Question:
I am using Emgu CV, i want to detect two sharp in the picture, first i convert the image to gray,and call cvCanny, then call FindContours, but just one contour found, the triangle not found.
Code:
'''
public static void Do(Bitmap bitmap, IImageProcessingLog log)
{
Image<Bgr, Byte> img = new Image<Bgr, byte>(bitmap);
Image<Gray, Byte> gray = img.Convert<Gray, Byte>();
using (Image<Gray, Byte> canny = new Image<Gray, byte>(gray.Size))
using (MemStorage stor = new MemStorage())
{
CvInvoke.cvCanny(gray, canny, 10, 5, 3);
log.AddImage("canny",canny.ToBitmap());
Contour<Point> contours = canny.FindContours(
Emgu.CV.CvEnum.CHAIN_APPROX_METHOD.CV_CHAIN_APPROX_SIMPLE,
Emgu.CV.CvEnum.RETR_TYPE.CV_RETR_TREE,
stor);
for (int i=0; contours != null; contours = contours.HNext)
{
i++;
MCvBox2D box = contours.GetMinAreaRect();
Image<Bgr, Byte> tmpImg = img.Copy();
tmpImg.Draw(box, new Bgr(Color.Red), 2);
log.AddMessage("contours" + (i) +",angle:"+box.angle.ToString() + ",width:"+box.size.Width + ",height:"+box.size.Height);
log.AddImage("contours" + i, tmpImg.ToBitmap());
}
}
}
'''
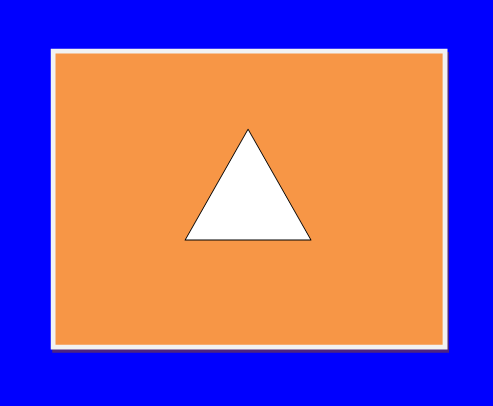
Answer: (I don't know emguCV, but i will give you the idea)
You can do it as follows:
1. Split the image to R,G,B planes using split() function.
2. For each plane, apply Canny edge detection.
3. Then find the contours in it and approximate each contour using approxPolyDP function.
4. if number of coordinates in the approximated contour is 3, it is most likely a triangle and the values corresponds to 3 vertices of triangles.
Below is the python code :
'''
import numpy as np
import cv2
img = cv2.imread('softri.png')
for gray in cv2.split(img):
canny = cv2.Canny(gray,50,200)
contours,hier = cv2.findContours(canny,1,2)
for cnt in contours:
approx = cv2.approxPolyDP(cnt,0.02*cv2.arcLength(cnt,True),True)
if len(approx)==3:
cv2.drawContours(img,[cnt],0,(0,255,0),2)
tri = approx
for vertex in tri:
cv2.circle(img,(vertex[0][0],vertex[0][1]),5,255,-1)
cv2.imshow('img',img)
cv2.waitKey(0)
cv2.destroyAllWindows()
'''
Below is canny diagram of blue color plane:

Below is the final output, triangle and its vetices are marked in green and blue colors respectively: